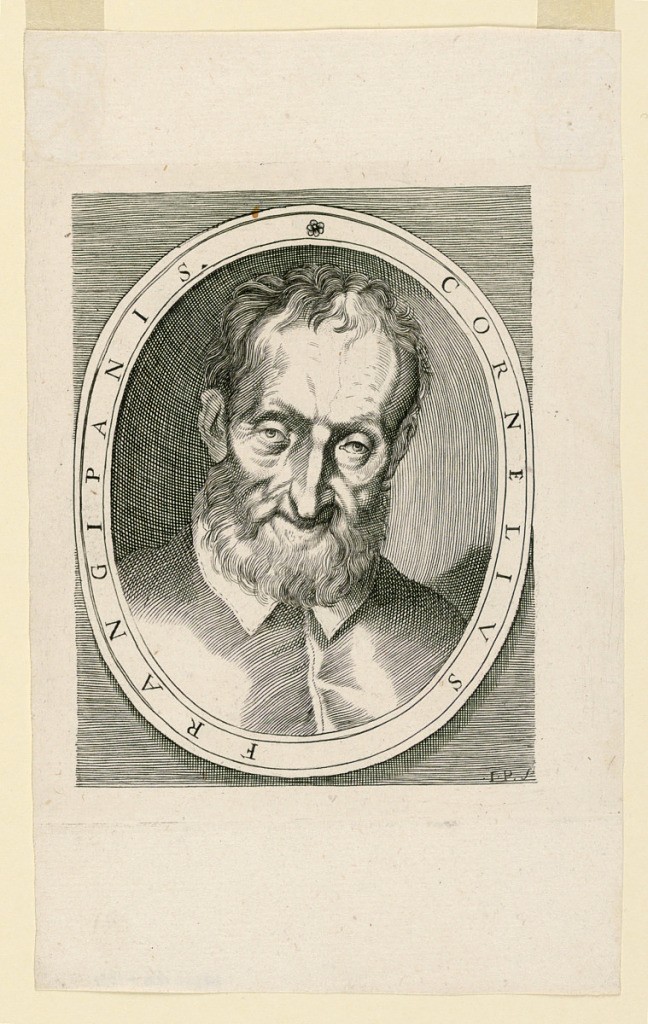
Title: Portrait of Cornelia Frangipani (d. 1581)
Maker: I.P.S.
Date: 1600-1615
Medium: Engraving on paper
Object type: Print
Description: Portrait bust of an old bearded man in frontal view. His head tilted slightly forward and to right. He wears a closed coat with a small collar.